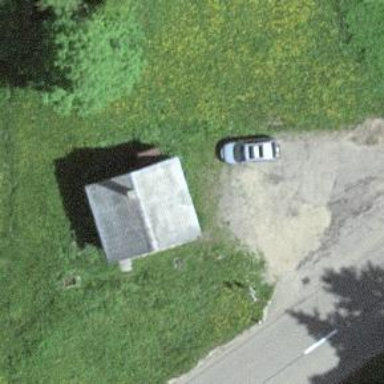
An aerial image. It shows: Shed.